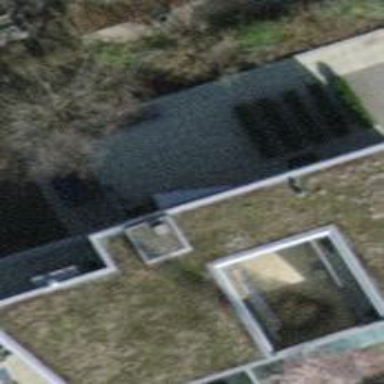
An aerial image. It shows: Balcony as part of building.